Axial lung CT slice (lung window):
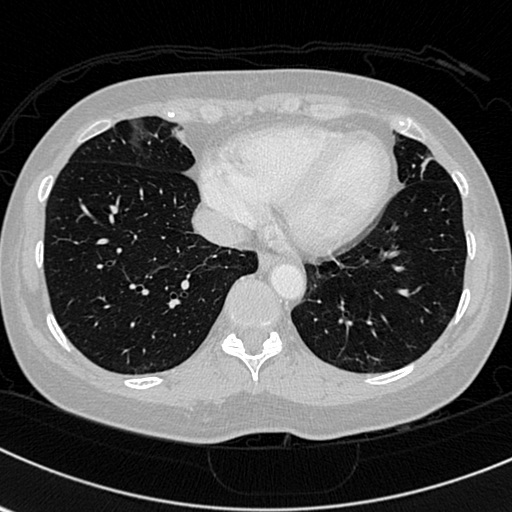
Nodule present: no